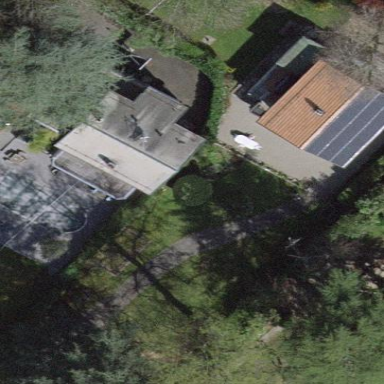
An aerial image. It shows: Garden surrounded by fence.